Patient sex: M
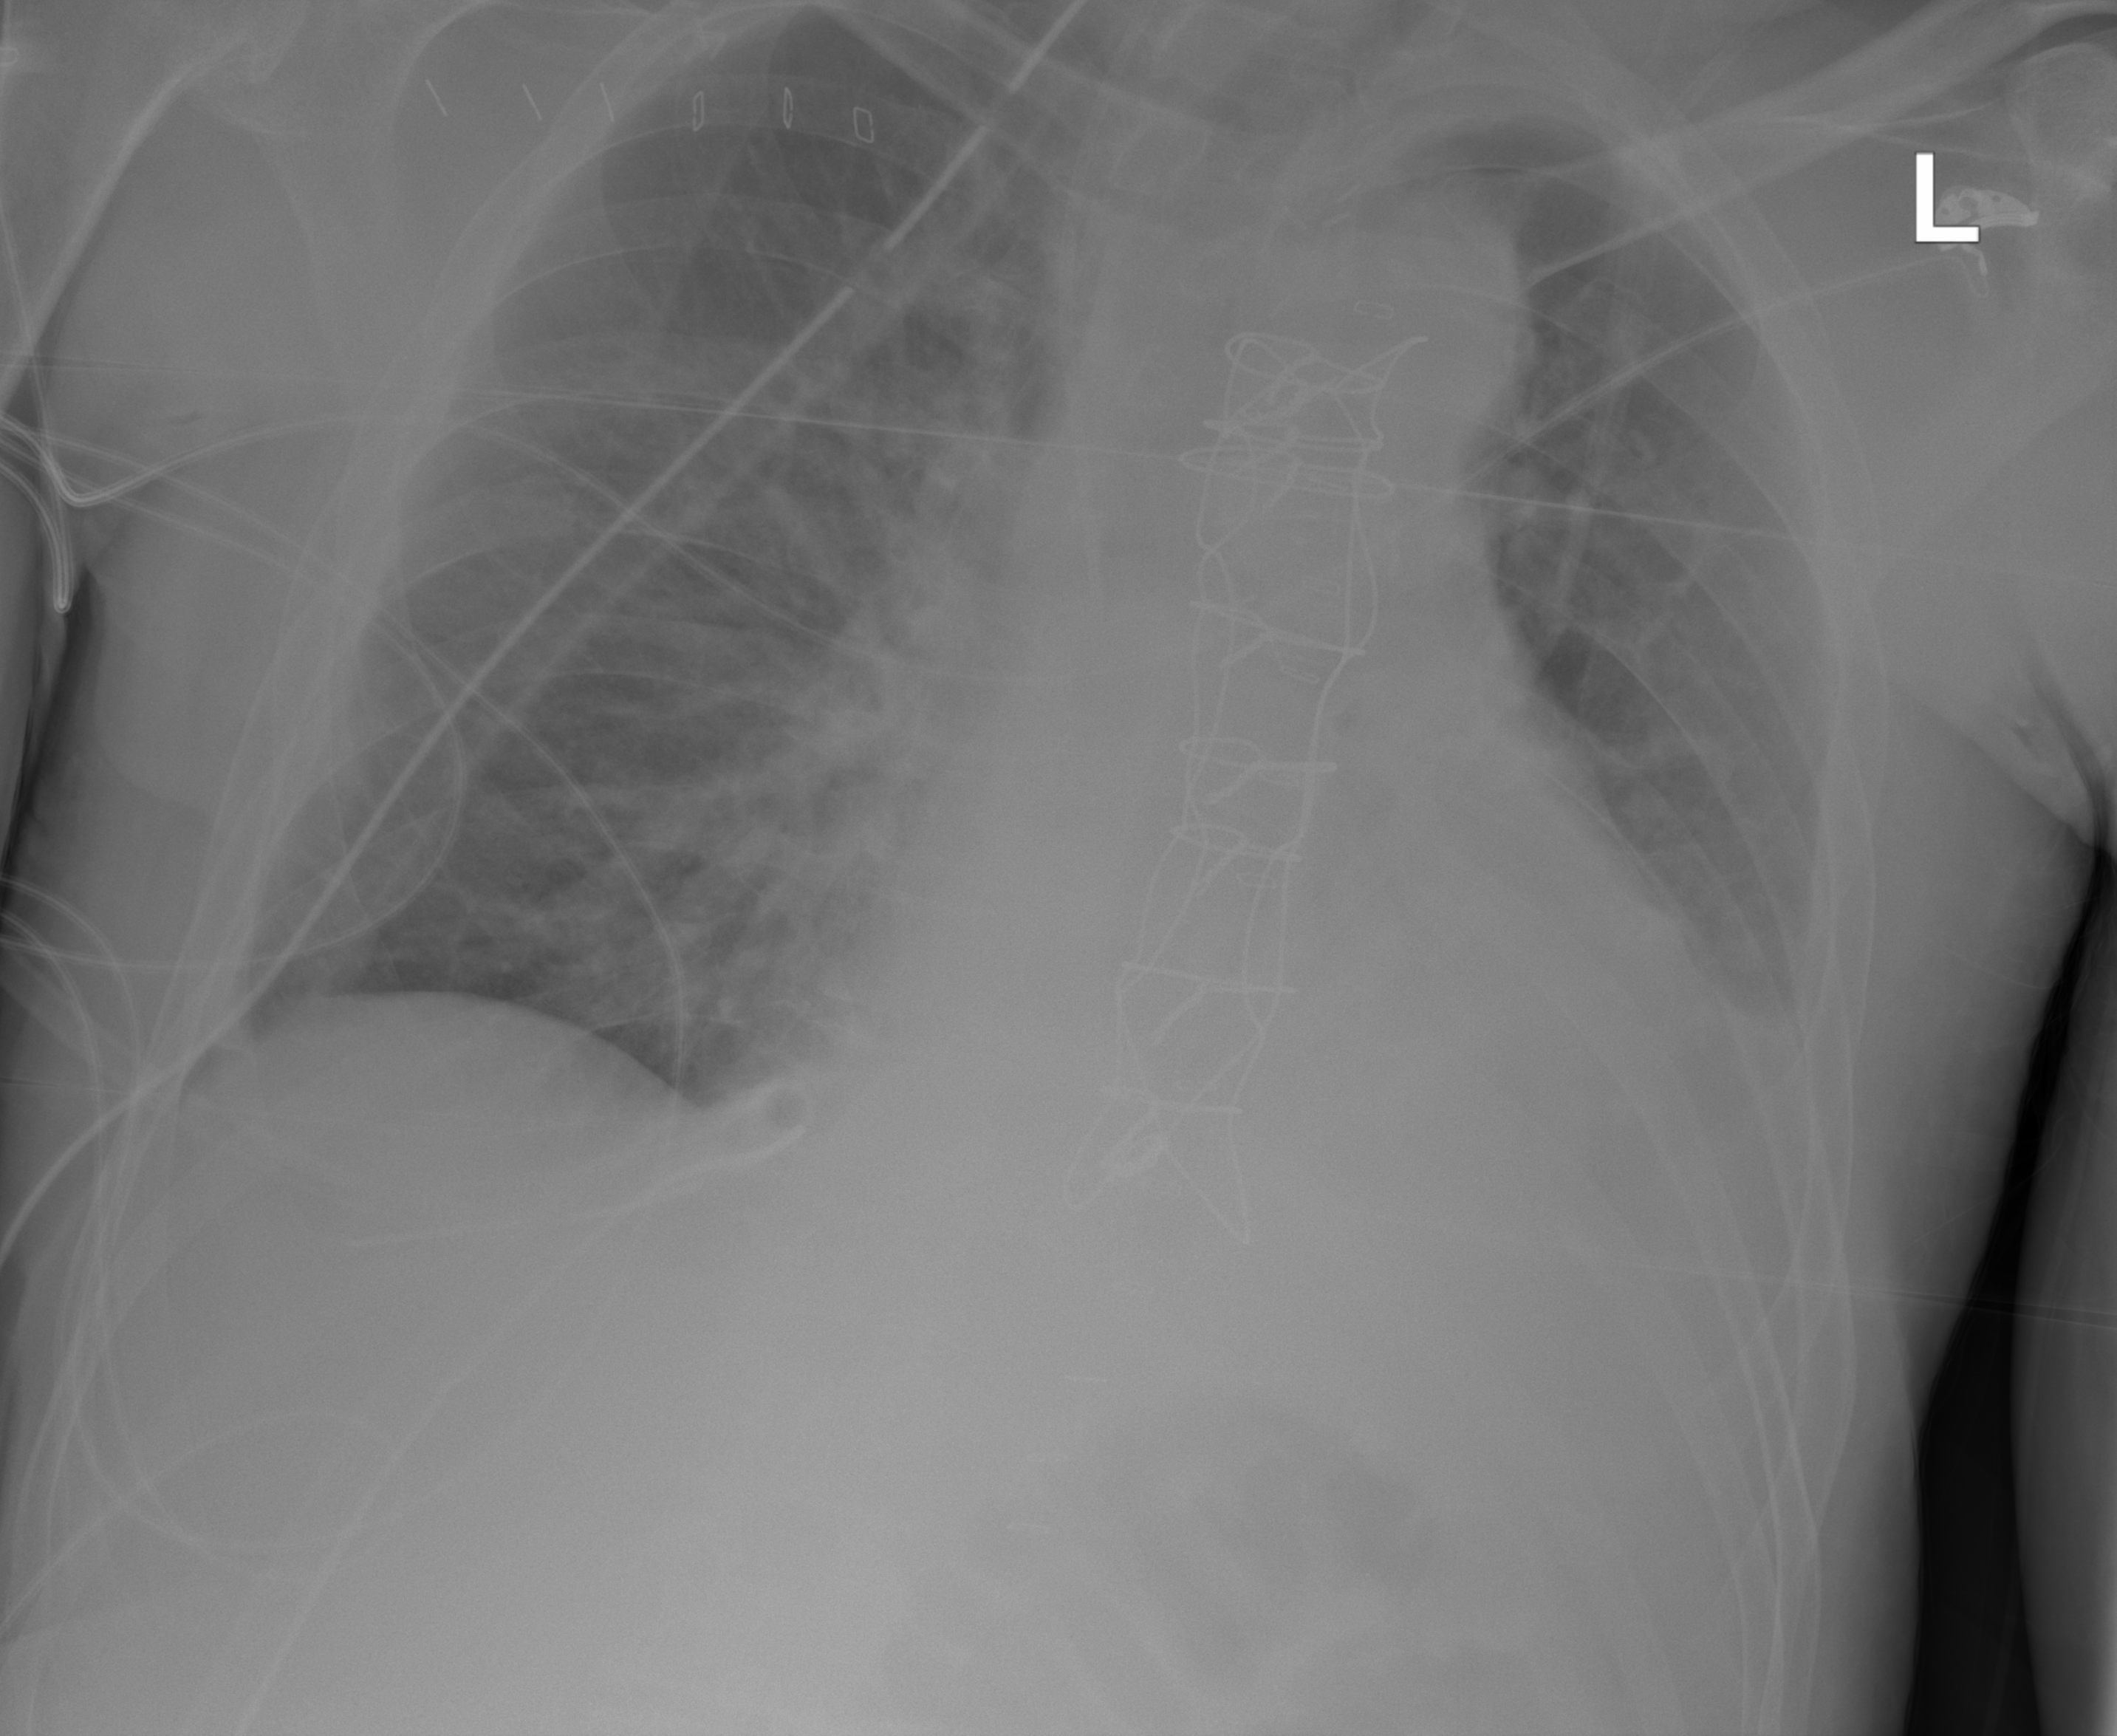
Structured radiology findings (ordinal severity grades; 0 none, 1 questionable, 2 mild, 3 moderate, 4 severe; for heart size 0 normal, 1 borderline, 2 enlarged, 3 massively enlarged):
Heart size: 2
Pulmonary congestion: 2
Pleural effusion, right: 0
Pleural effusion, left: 2
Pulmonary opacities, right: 0
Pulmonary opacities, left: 0
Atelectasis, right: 0
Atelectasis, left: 2